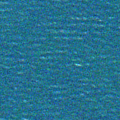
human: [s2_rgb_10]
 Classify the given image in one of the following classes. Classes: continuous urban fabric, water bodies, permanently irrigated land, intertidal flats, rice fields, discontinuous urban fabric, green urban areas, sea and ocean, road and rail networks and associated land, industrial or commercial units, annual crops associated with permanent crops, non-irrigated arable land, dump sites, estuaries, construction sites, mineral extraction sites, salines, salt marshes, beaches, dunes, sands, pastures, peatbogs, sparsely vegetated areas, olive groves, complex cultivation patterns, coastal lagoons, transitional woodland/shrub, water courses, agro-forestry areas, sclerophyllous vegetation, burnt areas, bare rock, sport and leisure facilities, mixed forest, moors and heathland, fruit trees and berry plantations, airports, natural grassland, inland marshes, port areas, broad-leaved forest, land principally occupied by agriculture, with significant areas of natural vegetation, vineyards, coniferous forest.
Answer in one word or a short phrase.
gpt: sea and ocean